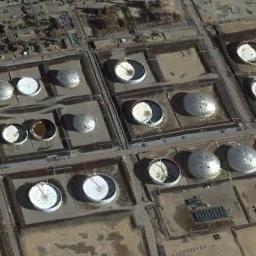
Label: storage_tank